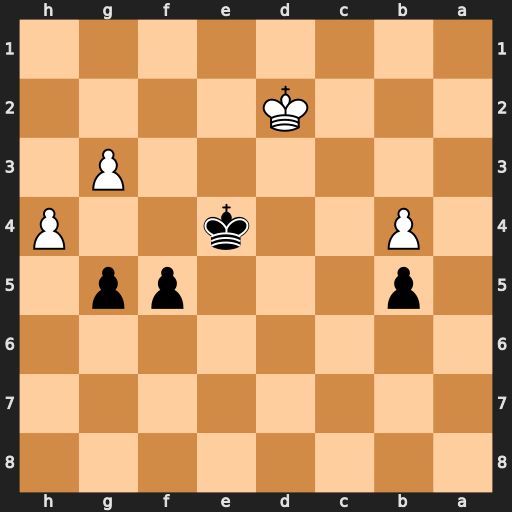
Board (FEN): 8/8/8/1p3pp1/1P2k2P/6P1/3K4/8
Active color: b
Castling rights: -
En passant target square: -
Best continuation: gxh4 gxh4 Kf4 h5 Kg5